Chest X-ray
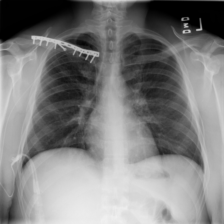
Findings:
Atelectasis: negative
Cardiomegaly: negative
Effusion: negative
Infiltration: negative
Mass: negative
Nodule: negative
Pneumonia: negative
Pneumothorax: negative
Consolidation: negative
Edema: negative
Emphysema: negative
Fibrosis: negative
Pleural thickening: negative
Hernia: negative